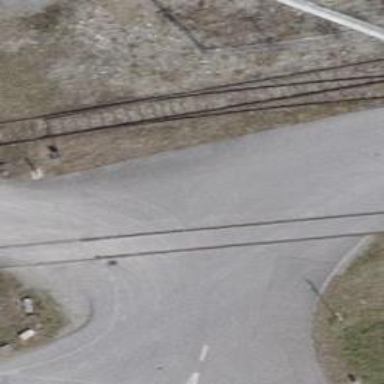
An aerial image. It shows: Railway level crossing.